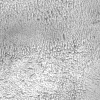
Atmospheric dust classification: not_dusty